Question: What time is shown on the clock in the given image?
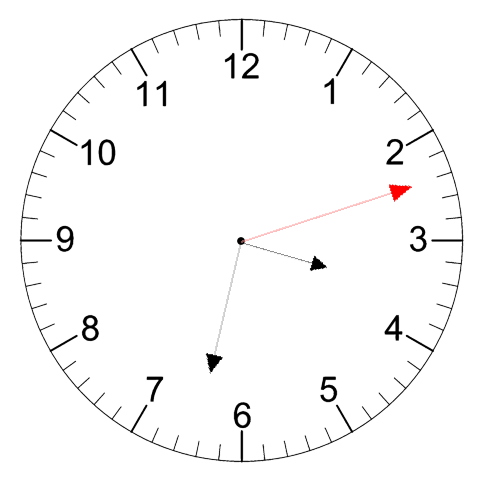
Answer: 03:32:12